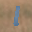
Label: 1